Question: I've followed <URL> and various other SO questions regarding showing files in dropzone that are already on the server.
I'm having trouble showing the files in their "completed" state, ie hide start/cancel upload buttons, show delete button.
According to the FAQ, this line should take care of it:
'''
// Make sure that there is no progress bar, etc...
myDropzone.emit("complete", mockFile);
'''
Unfortunately, the files are still showing as if they have just been added to the upload queue.

Can anyone point me in the right direction?
'''
var myDropzone = new Dropzone(document.body, { // Make the whole body a dropzone
url: "/upload/", // Set the url
thumbnailWidth: 80,
thumbnailHeight: 80,
parallelUploads: 20,
previewTemplate: previewTemplate,
autoQueue: false, // Make sure the files aren't queued until manually added
previewsContainer: "#previews", // Define the container to display the previews
clickable: ".fileinput-button", // Define the element that should be used as click trigger to select files.
init: function () {
var myDropzone = this;
var thumbnailUrls = [
{name: 'myimage1.jpg', size: 312, type: 'image/jpeg', url: 'skdfjlk'},
{name: 'another2.png', size: 0928, type: 'image/png', url: 'aeserre'}
];
//Populate any existing thumbnails
if (thumbnailUrls) {
for (var i = 0; i < thumbnailUrls.length; i++) {
var mockFile = {
name: thumbnailUrls[i].name,
size: thumbnailUrls[i].size,
type: thumbnailUrls[i].type,
status: Dropzone.ADDED,
url: thumbnailUrls[i].url
};
// Call the default addedfile event handler
myDropzone.emit("addedfile", mockFile);
// And optionally show the thumbnail of the file:
myDropzone.emit("thumbnail", mockFile, thumbnailUrls[i]);
myDropzone.emit("complete", mockFile);
myDropzone.files.push(mockFile);
}
}
}
});
'''
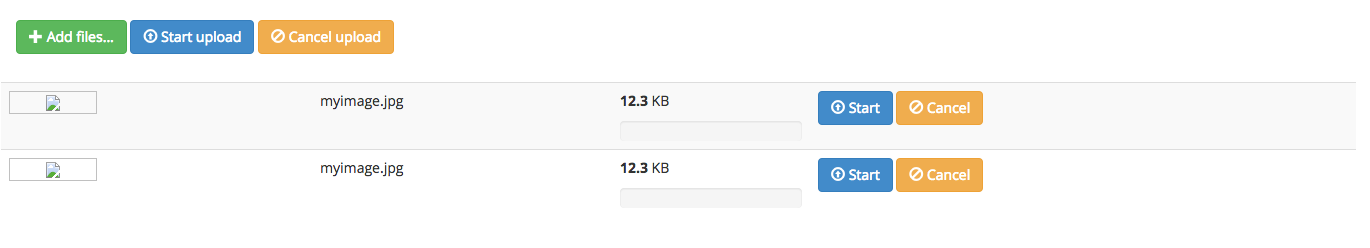
Answer: The problem is, that the bootstrap configuration that you are using, only hides the Start and Cancel button on success.
You have to ways to approach this:
1. Change the CSS to hide/show the appropriate buttons depending on the .dz-complete instead of the .dz-success class (Code below)
2. Emit a success event in addition to the complete event (you can try this, by simply executing this in your browser: myDropzone.emit('success', myDropzone.files[0]);
This would be the updated CSS:
'''
/* Hide the start and cancel buttons and show the delete button */
#previews .file-row.dz-complete .start,
#previews .file-row.dz-complete .cancel {
display: none;
}
#previews .file-row.dz-complete .delete {
display: block;
}
'''